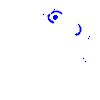
Particle: pion